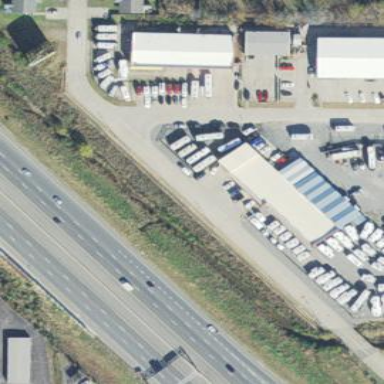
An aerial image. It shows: Caravan shop housed within building.